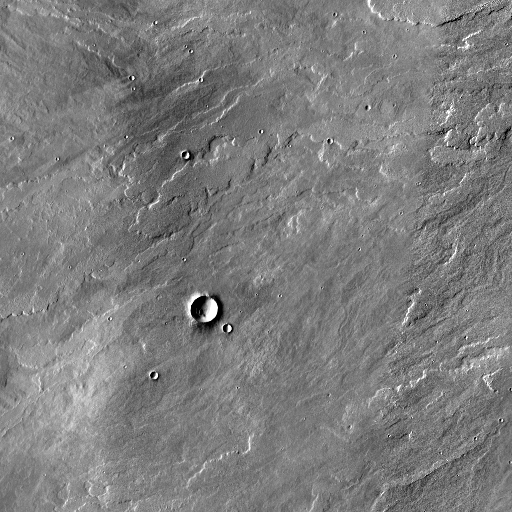
Crater classes present: Background, Other